Question: I do not know what to call these elements. Please see the attached image.

Every time I open a particular site (<URL>, this window appears at lower left. This is irrespective of Firefox or Chromium browser. Blocking popups did not help.
I can close this pest by clicking on the cross, but it will appear again in about five minutes. This a news site and it will refresh itself after a particular time. Since I read news regularly from this site, this auto refresh is a necessary feature for me.
Please tell me how do I stop these popups.
Thanks in advance.
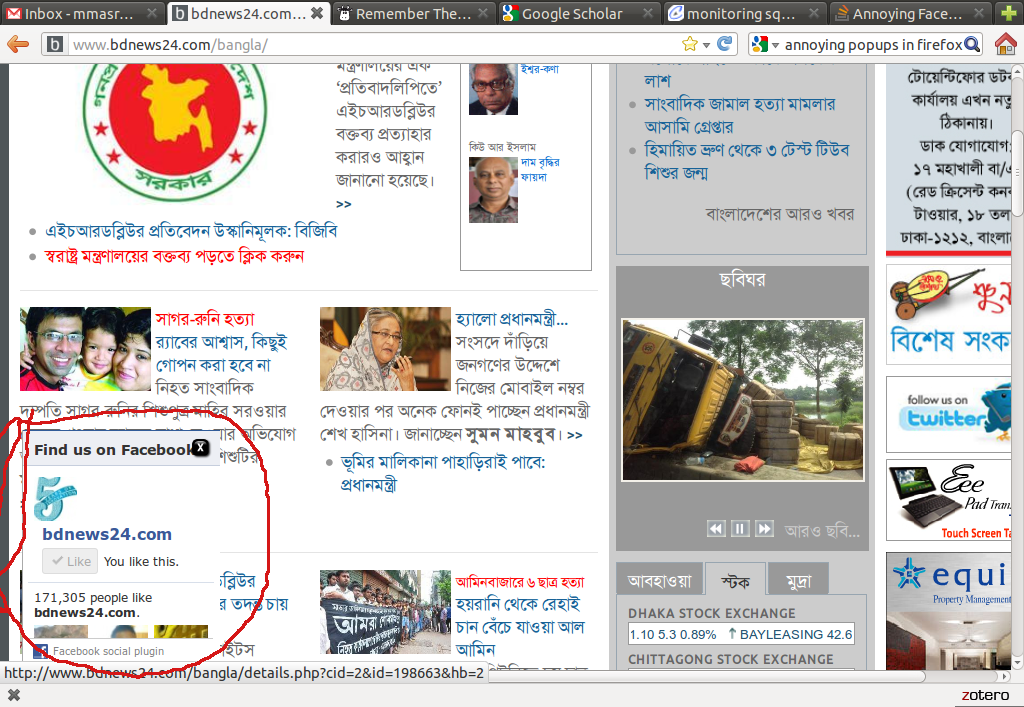
Answer: Try <URL>. It will not stop the popup, but it will stop the content within the popup.